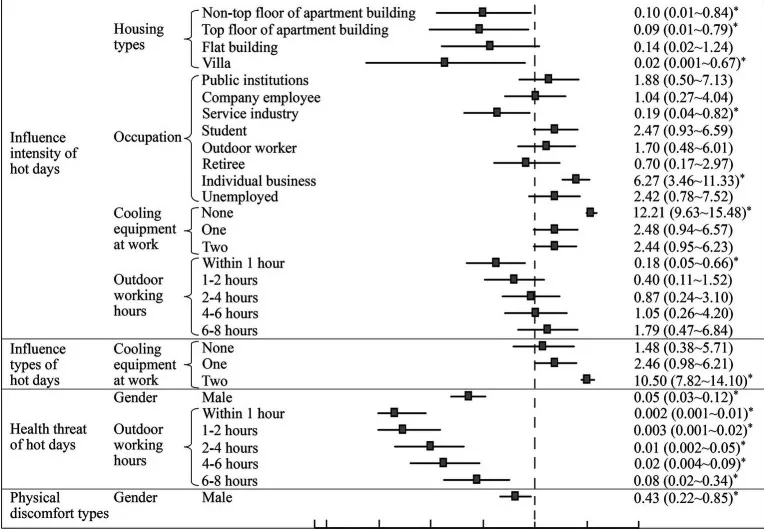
Influencing factors of health risk perceptions of hot days (* means p < 0.05).
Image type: chart (chart)